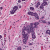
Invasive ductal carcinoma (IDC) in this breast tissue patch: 0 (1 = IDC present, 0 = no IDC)